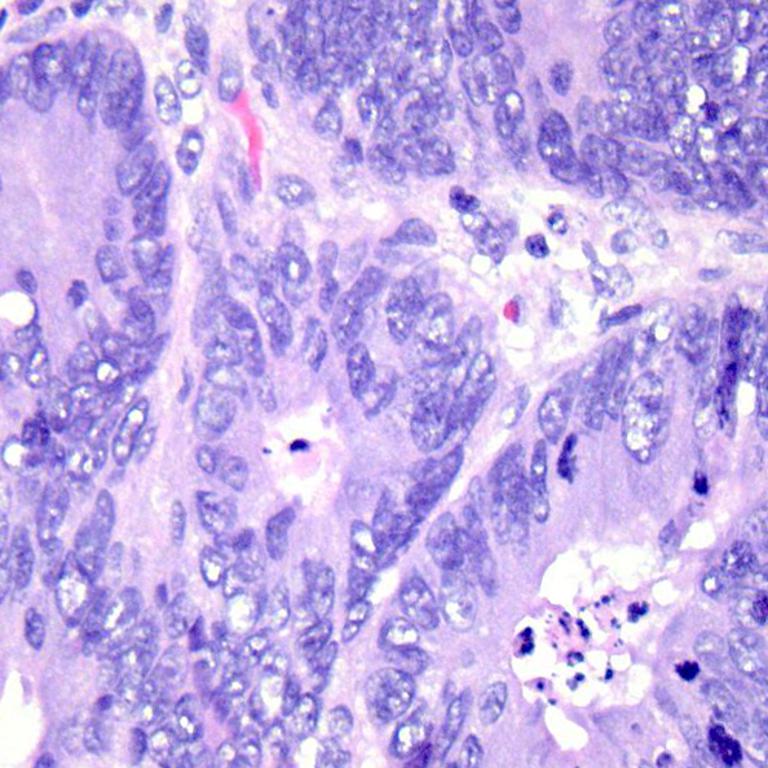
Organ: colon
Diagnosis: adenocarcinomas